Aerial crown-view tile of a tropical tree (Barro Colorado Island, Panama), acquired 20250915:
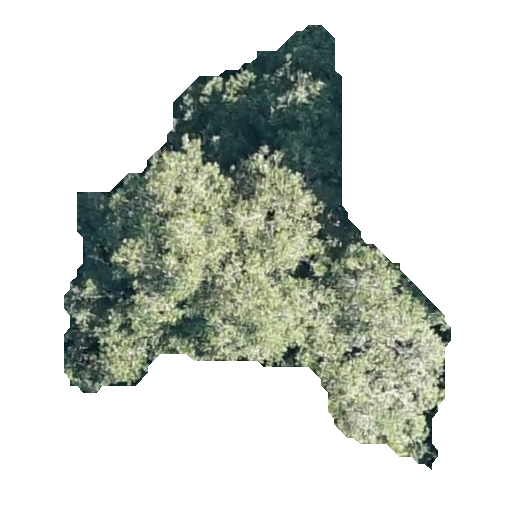
Species: Beilschmiedia tovarensis
GBIF accepted scientific name: Beilschmiedia tovarensis
Crown area: 129.972 m²